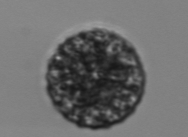
Label: Vicicitus_globosus